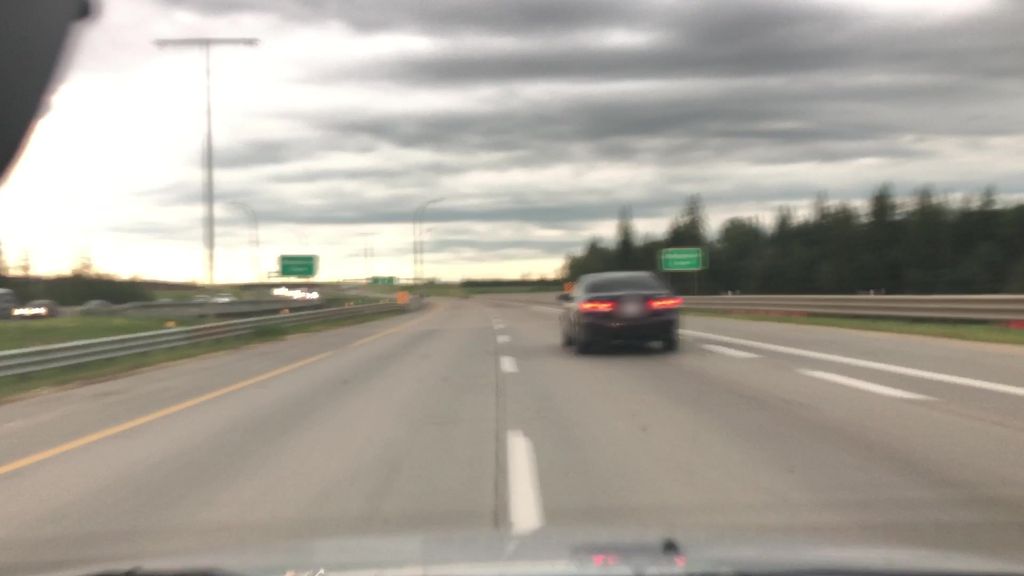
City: edmonton